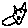
Label: cat